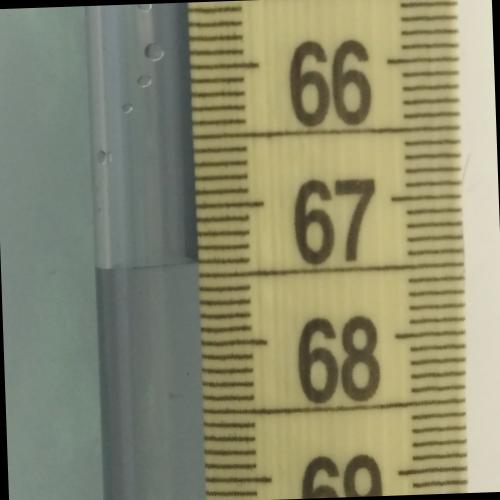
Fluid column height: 67.4 cm